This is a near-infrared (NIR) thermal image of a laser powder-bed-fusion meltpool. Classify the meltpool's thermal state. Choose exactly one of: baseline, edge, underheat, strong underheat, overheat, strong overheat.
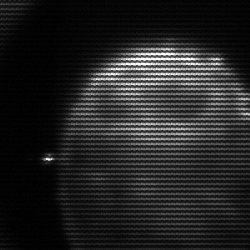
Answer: edge